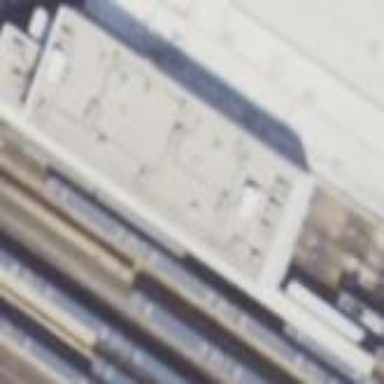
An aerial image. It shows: Workshop building located near railway.